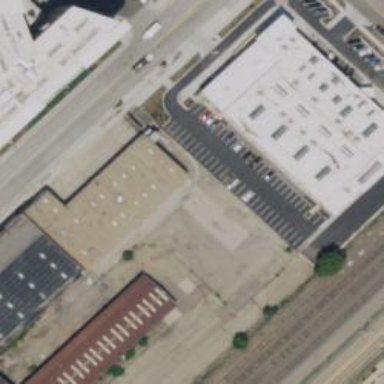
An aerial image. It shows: Brown commercial building.